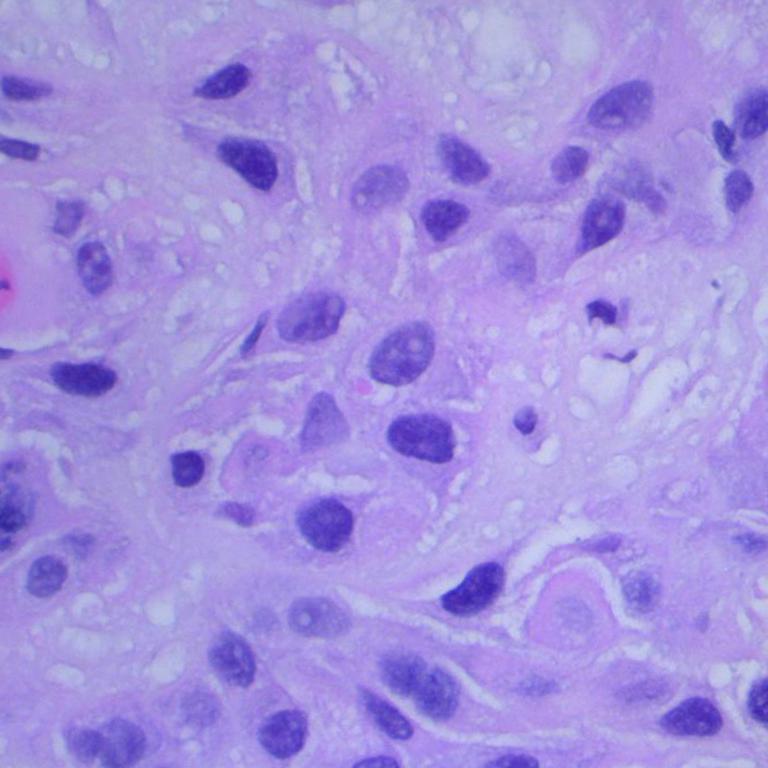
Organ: lung
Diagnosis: squamous carcinomas